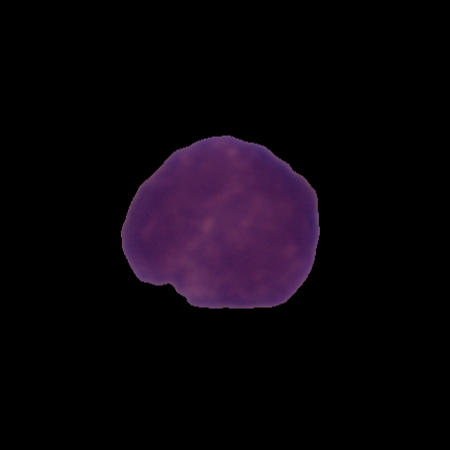
Label: healthy